Question: I'm seeing different icons for different classes, like in this picture:

What does it mean? Some of them, with a red icon let me add comments, but the ones with a "c" and a "ray" for example, dont allow me.
The comments mention something about Class Responsibility Collaborator (CRC) design, but it is not clear how comments affect the icon.
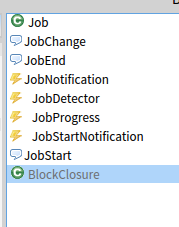
Answer: the exclamation mark shows that class has no comment. Lightning is for Exception classes, text bubbles for Announcement. Icons with braces are for collections and the ones with capital sigma () are for magnitude classes (e.g. numbers).
Icons with are for generic classes, icons with are for traits.
There are also classes with a small gray/green/red circle. They show that methods of this class have a test associated with them, and can show if all test pass (green) or not (red). Clicking on an icon like this will run all the tests associates with class's methods